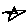
Label: star